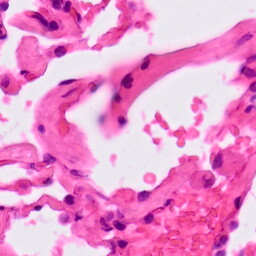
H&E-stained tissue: Lung